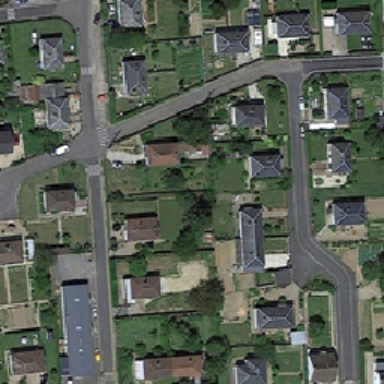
There is a fork on the road on this road .